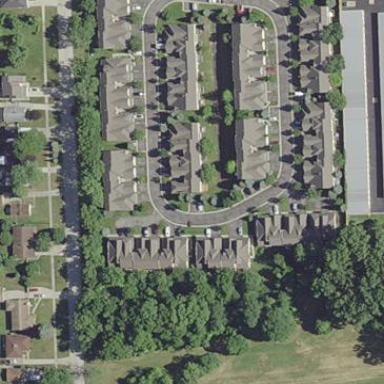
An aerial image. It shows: Condominium in residential area.